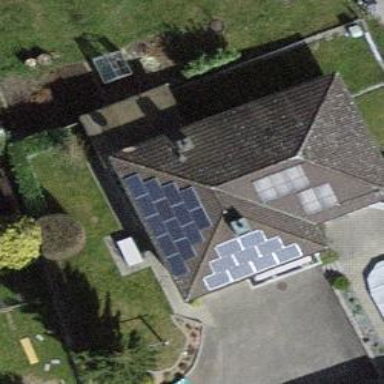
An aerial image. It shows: Solar power generator utilizing photovoltaic technology with solar photovoltaic panels.